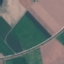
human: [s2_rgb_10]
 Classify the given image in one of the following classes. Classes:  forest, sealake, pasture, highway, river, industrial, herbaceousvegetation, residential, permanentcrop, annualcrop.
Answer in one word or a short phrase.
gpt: AnnualCrop